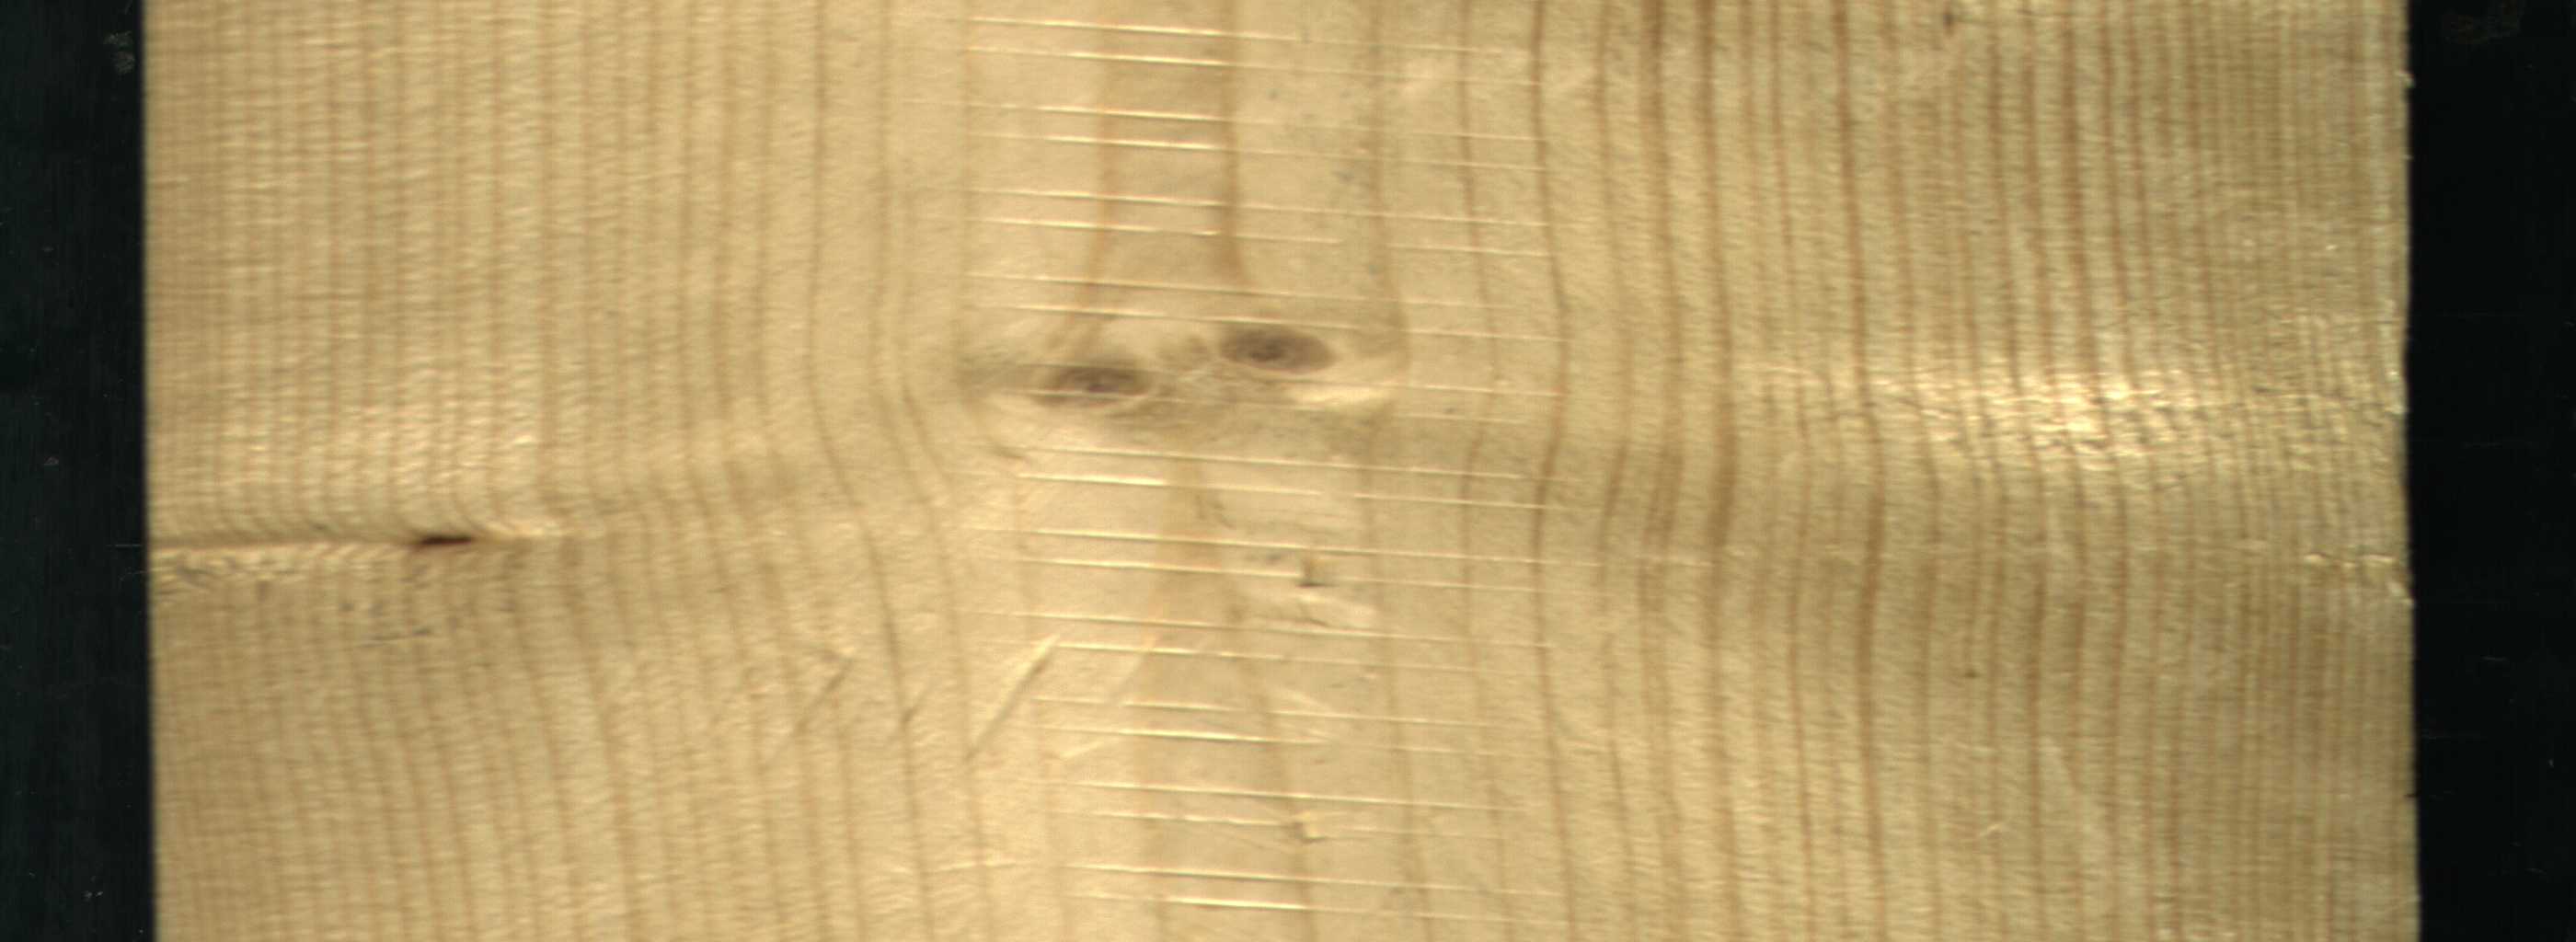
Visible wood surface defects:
Live_Knot
Live_Knot
Live_Knot